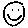
Label: smiley face